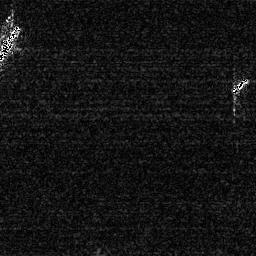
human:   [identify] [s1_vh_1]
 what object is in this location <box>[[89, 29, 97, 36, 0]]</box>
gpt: <ref>1 small ship at the right</ref>

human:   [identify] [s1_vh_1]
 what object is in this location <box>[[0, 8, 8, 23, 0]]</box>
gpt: <ref>1 medium ship at the top left</ref>